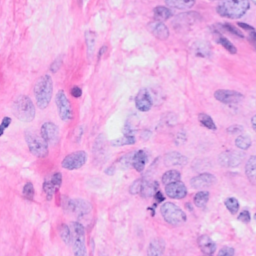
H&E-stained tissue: Breast